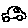
Label: car